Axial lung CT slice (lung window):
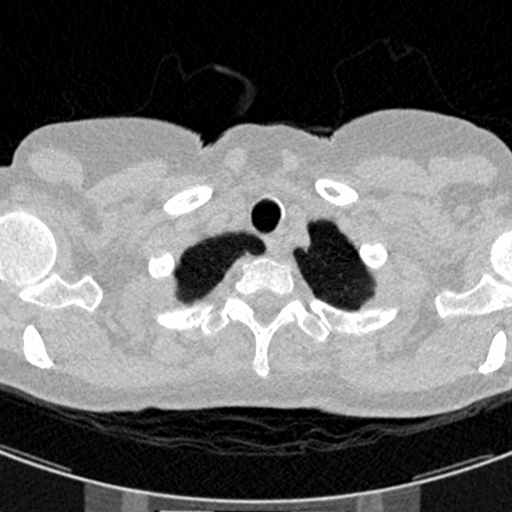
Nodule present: no